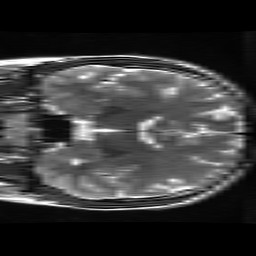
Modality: T2w
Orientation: coronal
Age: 20
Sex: male
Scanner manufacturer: ge
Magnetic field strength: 3 T
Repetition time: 4.758 s
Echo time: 0.09974 s